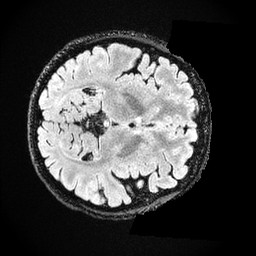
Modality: FLAIR
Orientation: axial
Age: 26
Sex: female
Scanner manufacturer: ge
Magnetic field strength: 3 T
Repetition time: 4.802 s
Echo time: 0.1171 s